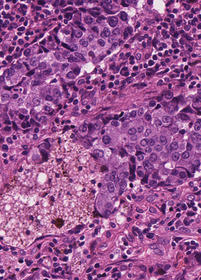
Tumor epithelial tissue: yes
Tumor-associated stroma tissue: yes
Normal tissue: no